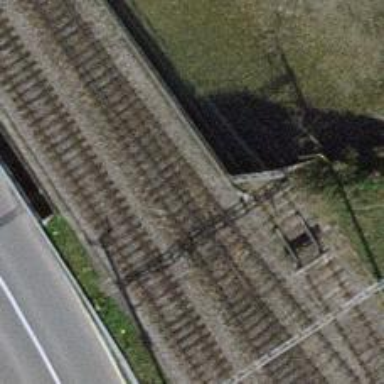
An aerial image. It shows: Railway bridge with electrified contact line. This bridge is part of railway siding.